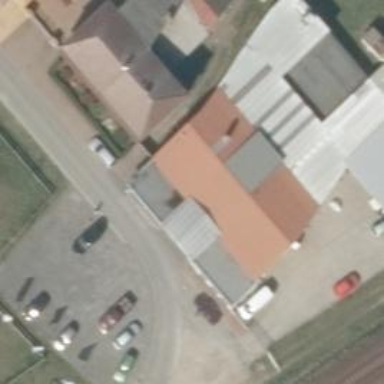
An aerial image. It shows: Car repair shop.